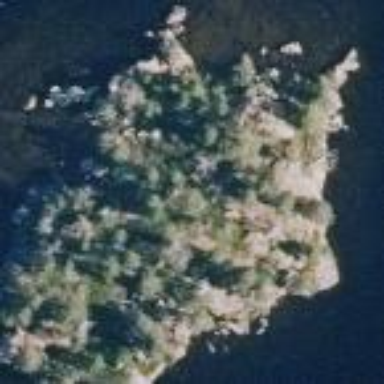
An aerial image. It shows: Islet.